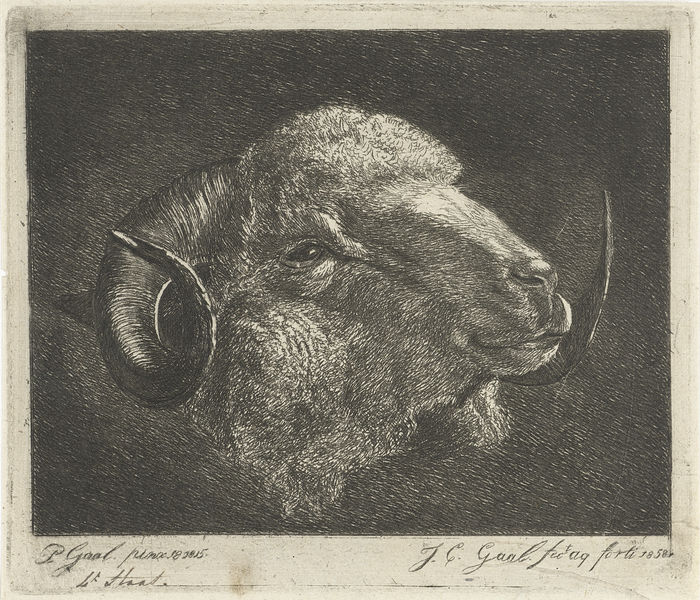
Titel: Kop van een ram met naar achteren gedraaide hoorns
Künstler: Jacobus Cornelis Gaal
Standort: Amsterdam
Institution: Rijksmuseum
Schlagwörter: white, black, dark, face, gray, nose, portrait, print, profile, head, eyes, drawing, black and white, shadow, fur, mouth, etching, sketch, ink, signature, pencil, animal, eye, lips, shading, horn, horns, goat, ram, sheep, wool, tan, text, augen, kopf, curly, signed, curved, muzzle, nostrils, pencil sketch, gaal, 1858, goat's head, curly horns, p goal, name of artist, name of picture, animal portrait